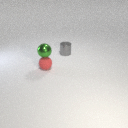
small green metal sphere above small red rubber sphere